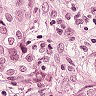
Metastatic tissue present: yes